Aerial crown-view tile of a tropical tree (Barro Colorado Island, Panama), acquired 20250217:
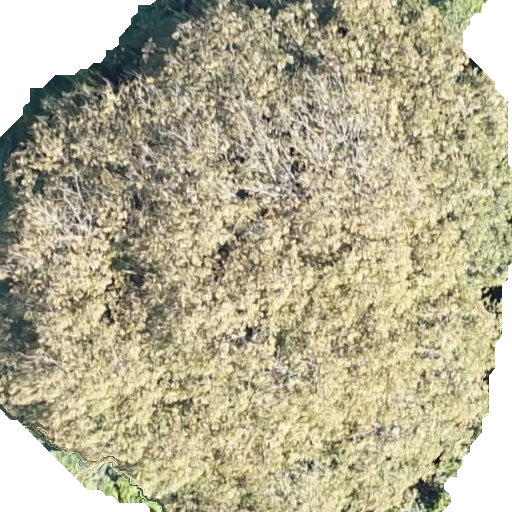
Species: Dipteryx oleifera
GBIF accepted scientific name: Dipteryx oleifera
Crown area: 395.758 m²